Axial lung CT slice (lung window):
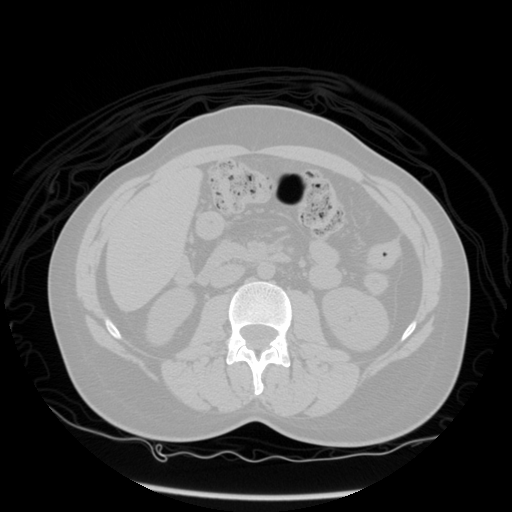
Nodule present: no